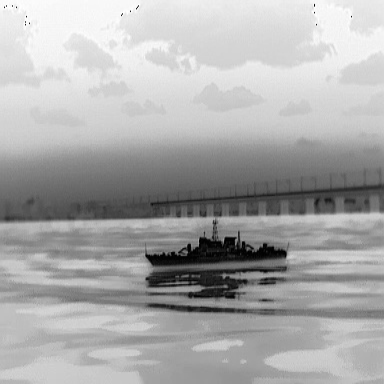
There is a warship in the infrared image.